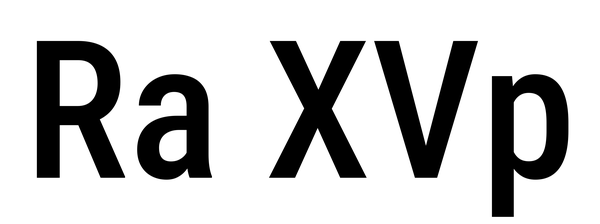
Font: Roboto_Condensed_Medium